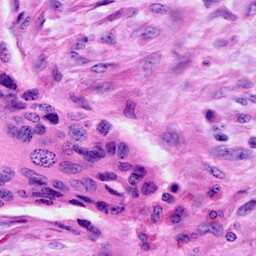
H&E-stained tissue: Cervix